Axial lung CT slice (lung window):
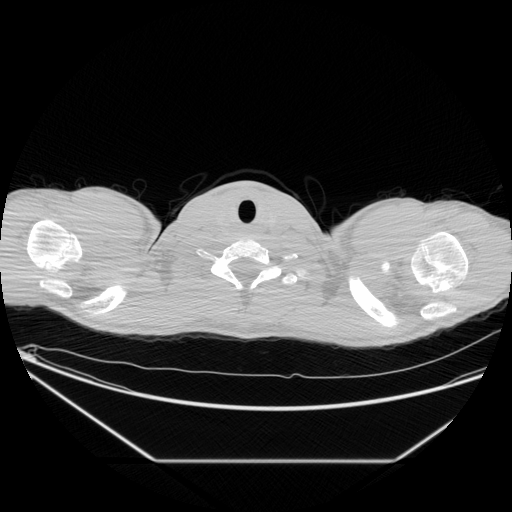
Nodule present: no